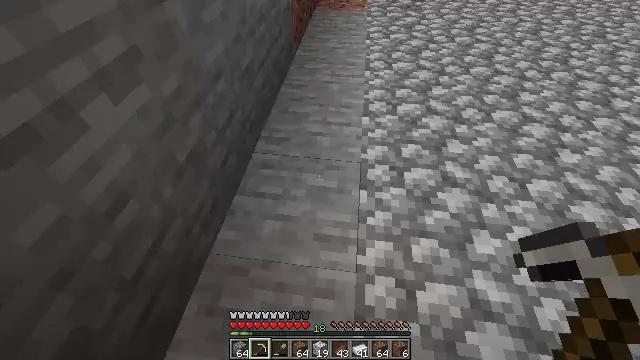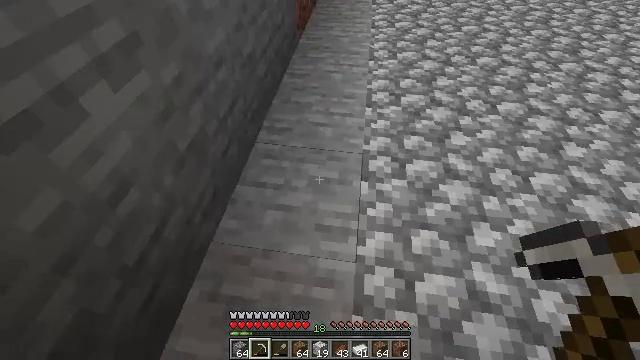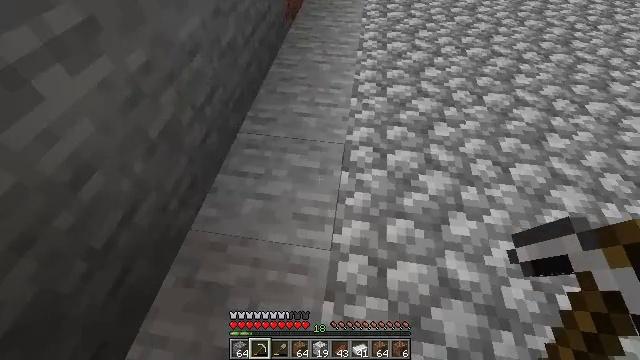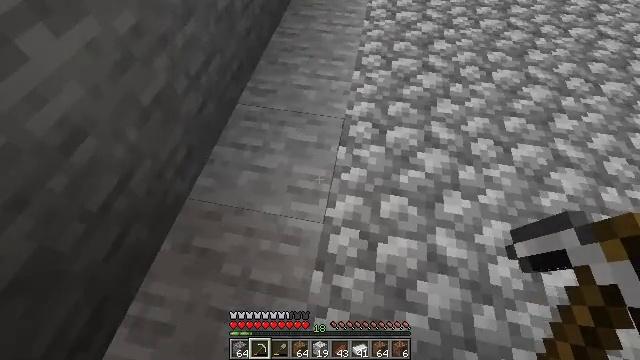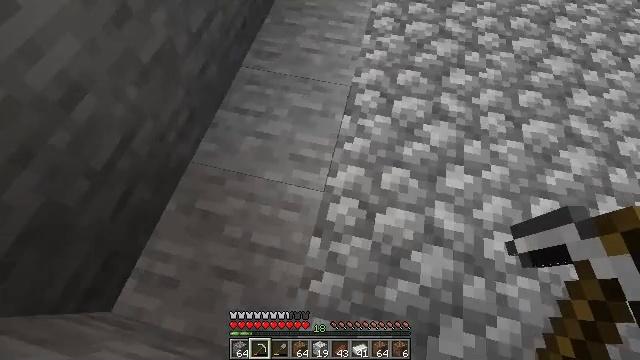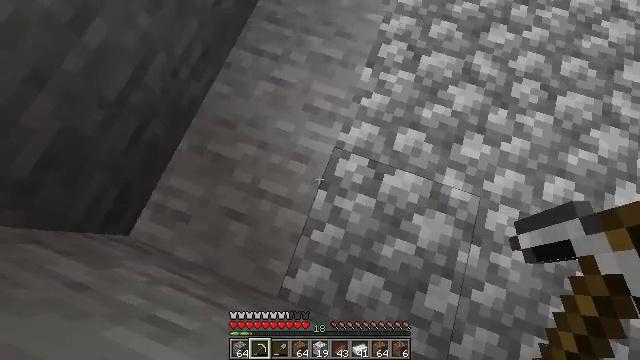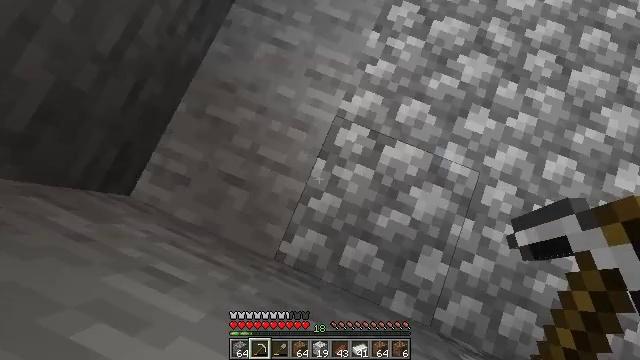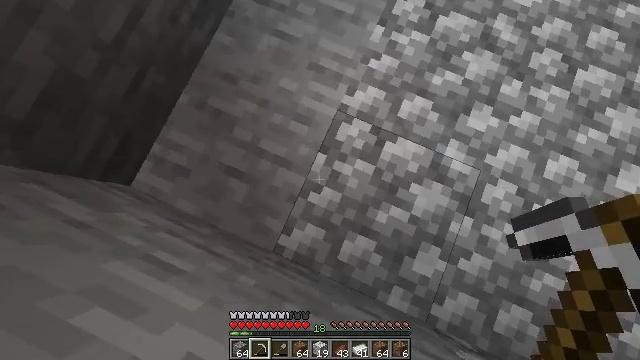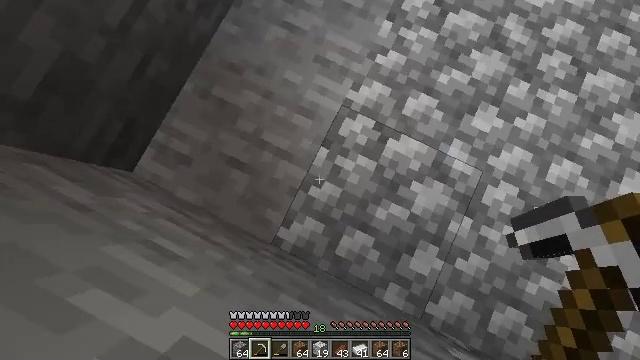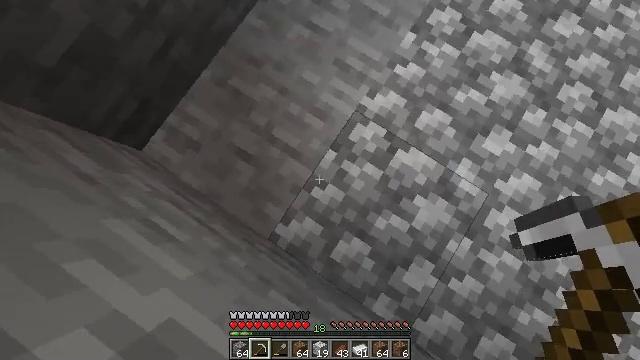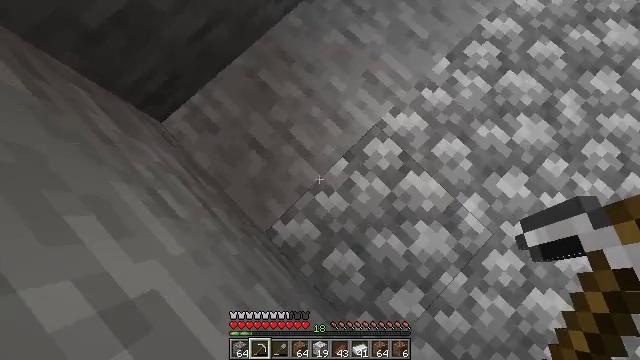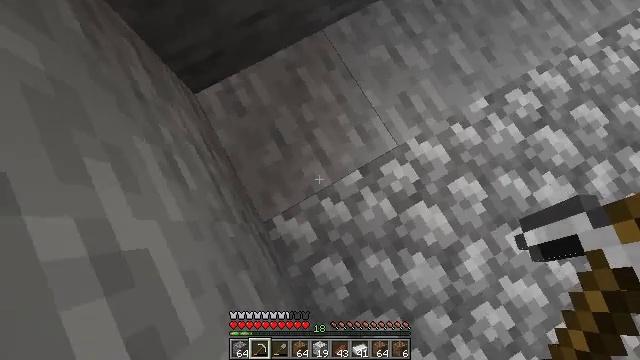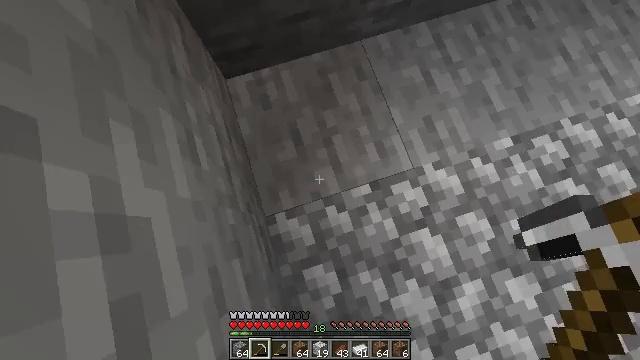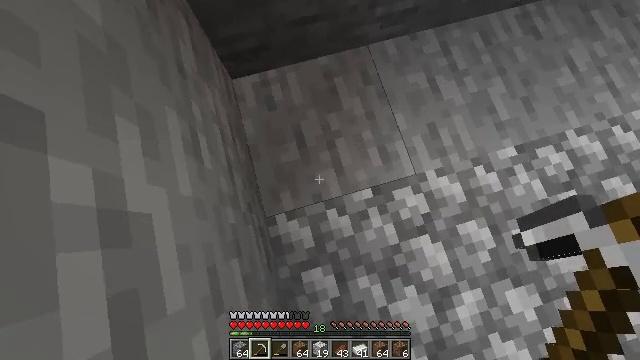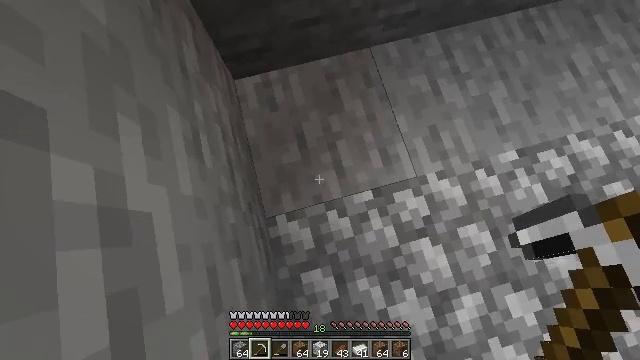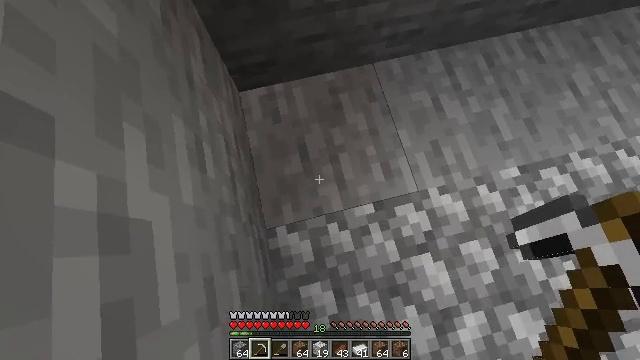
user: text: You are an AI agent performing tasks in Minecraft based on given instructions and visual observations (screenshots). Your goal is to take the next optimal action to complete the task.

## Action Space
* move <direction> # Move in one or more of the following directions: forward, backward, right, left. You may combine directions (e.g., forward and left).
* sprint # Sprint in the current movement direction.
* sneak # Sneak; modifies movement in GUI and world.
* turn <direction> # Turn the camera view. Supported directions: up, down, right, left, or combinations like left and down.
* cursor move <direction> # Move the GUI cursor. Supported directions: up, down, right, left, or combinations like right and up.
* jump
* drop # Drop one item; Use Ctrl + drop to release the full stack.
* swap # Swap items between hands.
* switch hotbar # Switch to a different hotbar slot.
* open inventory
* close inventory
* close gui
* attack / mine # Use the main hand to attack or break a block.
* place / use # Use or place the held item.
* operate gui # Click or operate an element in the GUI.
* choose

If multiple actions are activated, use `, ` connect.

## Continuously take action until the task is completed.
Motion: motion action
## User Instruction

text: Break the wall torch for relocation.
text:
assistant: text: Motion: move back, turn down
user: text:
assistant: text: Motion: move back, turn down
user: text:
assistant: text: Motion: move back, turn left and down
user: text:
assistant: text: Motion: turn left and down
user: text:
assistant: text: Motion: turn left and down
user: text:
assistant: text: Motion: turn left and down
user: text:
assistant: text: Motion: turn left and down
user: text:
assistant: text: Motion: turn left and down
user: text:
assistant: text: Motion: turn left
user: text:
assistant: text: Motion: turn left and up
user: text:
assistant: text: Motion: turn left and up
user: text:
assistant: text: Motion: turn left and up
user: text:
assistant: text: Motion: turn left
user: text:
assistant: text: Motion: no_op
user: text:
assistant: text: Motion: turn left and up
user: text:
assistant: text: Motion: turn up
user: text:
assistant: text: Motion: turn left and up
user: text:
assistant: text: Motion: no_op
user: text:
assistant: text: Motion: no_op
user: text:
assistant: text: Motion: turn right and up
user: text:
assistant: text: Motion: turn right and up
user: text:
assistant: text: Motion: no_op
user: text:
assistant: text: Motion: no_op
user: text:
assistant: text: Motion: no_op
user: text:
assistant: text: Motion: no_op
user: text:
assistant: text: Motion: attack / mine
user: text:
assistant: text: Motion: attack / mine
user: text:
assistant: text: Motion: no_op
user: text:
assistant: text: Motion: no_op
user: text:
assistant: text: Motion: no_op